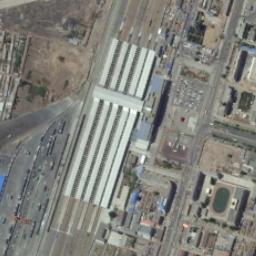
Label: railway_station